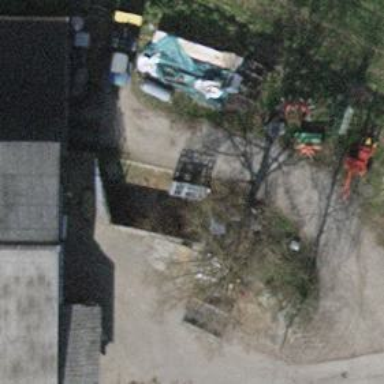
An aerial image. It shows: Farm.